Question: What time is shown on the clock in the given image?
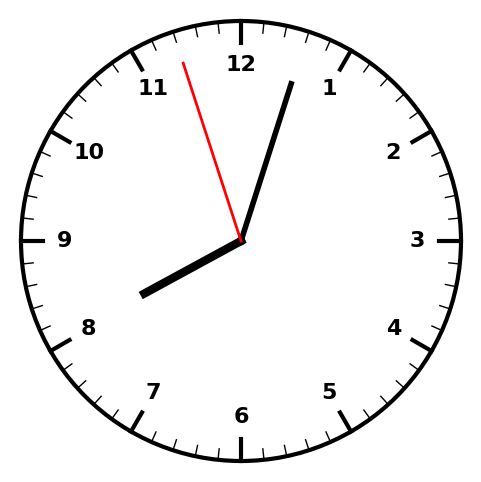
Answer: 08:02:57